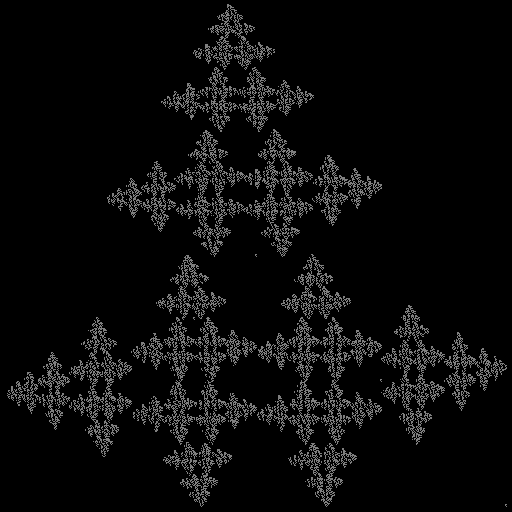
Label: crystal